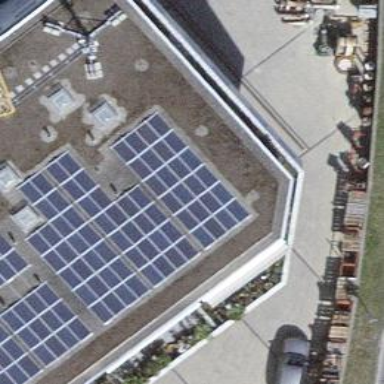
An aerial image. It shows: Solar power generator with photovoltaic panels.